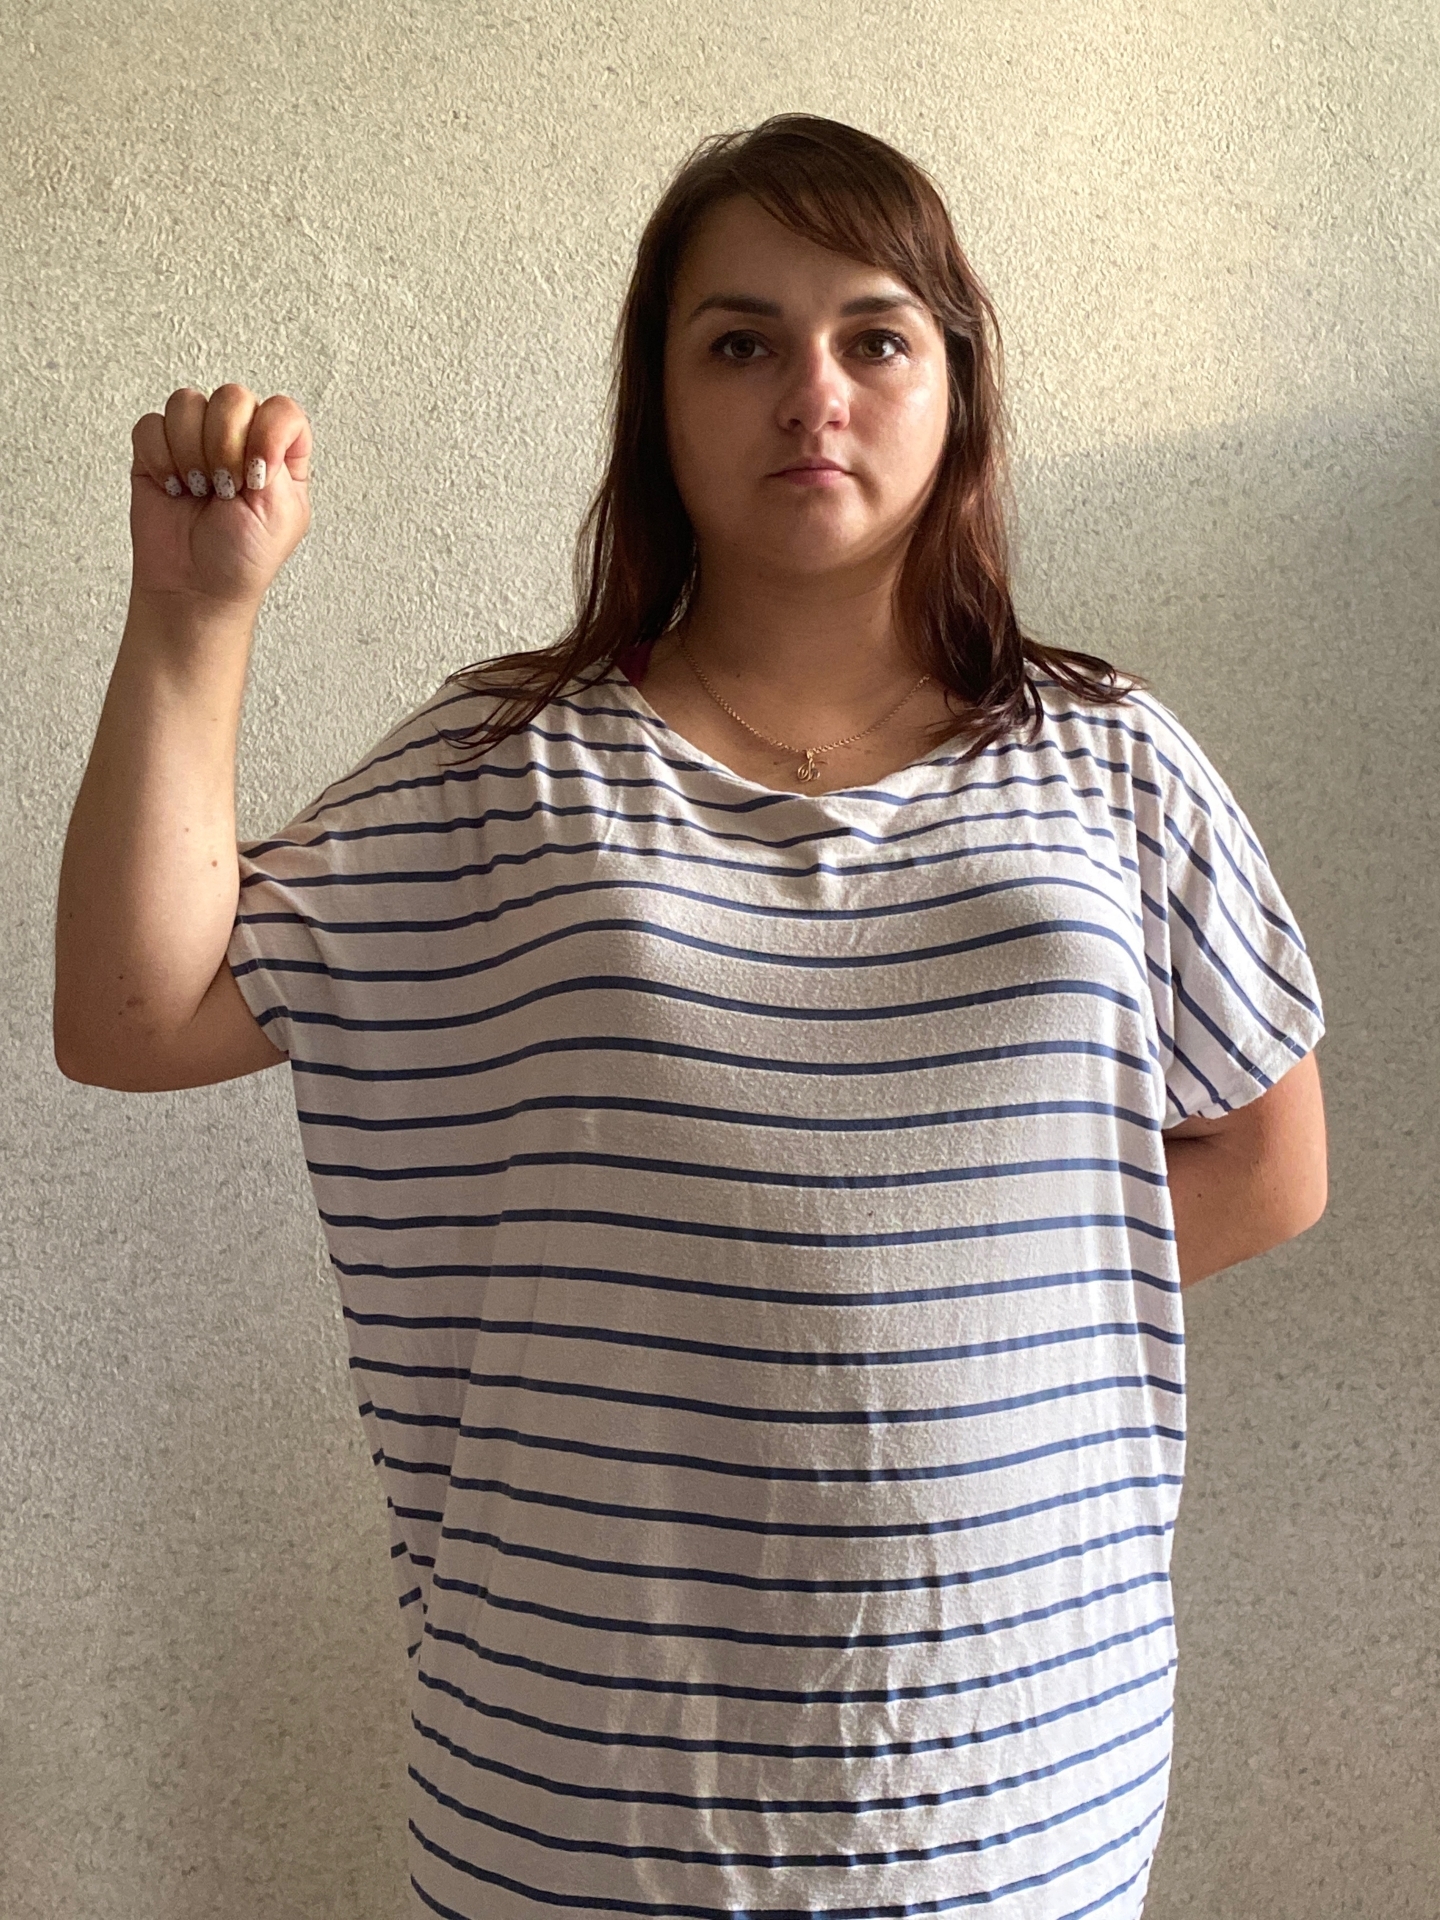
Label: clear